Question: Please see the attached image:

1) I downloaded a new library here: (<URL>
2) In Eclipse, I right-clicked on 'Referenced Libraries' > Build Path > Configure Build Path > Add External JARs and added 'commons-lang-2.4.jar'
3) I've added 'import org.apache.commons.lang.*' at the top of my class.
4) I entered a method from that class 'indexOfAny()' and get the following error: ''The method indexOfAny() is undefined for the type String.''
What step(s) am I missing? Which steps that I've taken are unnecessary? I need to be able to use this method.
P.S. Pls ignore the rest of the code.
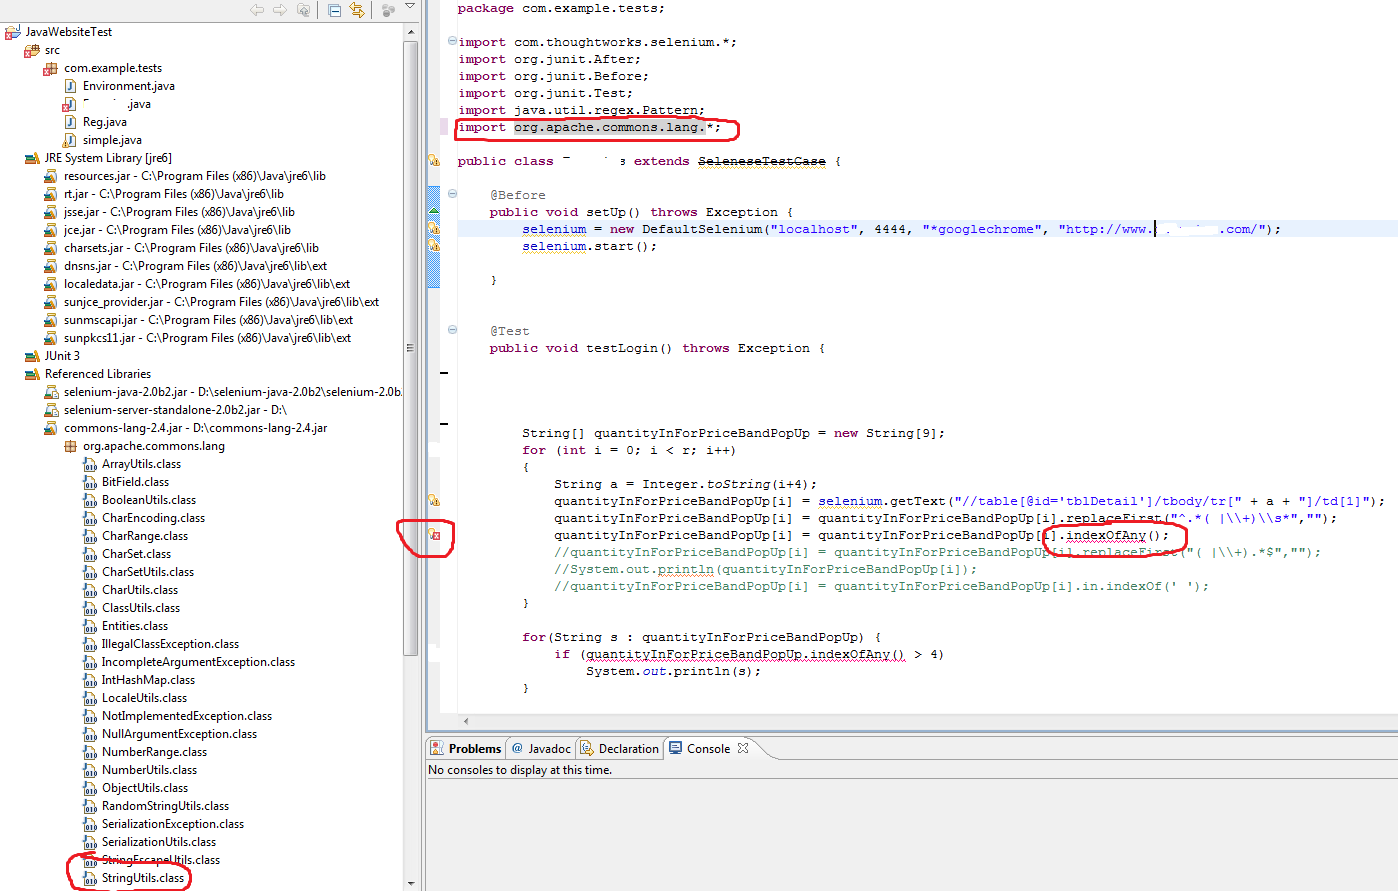
Answer: You're not using it right, you're trying to invoke the method 'indexOfAny()' on a 'java.lang.String' object - this method is not part of that class. You need to call these methods statically on 'org.apache.commons.lang.StringUtils' - something of the form 'StringUtils.XXX()'
The Commons Library doesn't augment existing classes (in any case, 'java.lang.String' is 'final'). According to <URL>, your call should be something that looks like:
'StringUtils.indexOfAny(quantityInForPriceBandPopUp[i], ['z'])'
or using one of the overloaded versions.
> Is importing the package necessary?
<URL> should help with all the details of packages and imports. But some of the basic things to understand are :
1. Packages are the namespacing mechanism that Java uses - this allows you and I both to write a Utils class while avoiding a collision because of the same name. For example, java.sql.Date and java.util.Date - two Date classes can exist and be used because they're in different packages. It might help to envision packages and their sub-packages as a hierarchy of folders.
2. Imports are a convenience feature that lets you reference classes by their simple name (Math or String) instead of their fully qualified name (FQN) (java.lang.Math or java.lang.String) every single time you want to use it, which gets painful and clutters up your code, making it much less readable.
3. Imports don't add anything to your code or make it less efficient since the imported packages aren't linked to your code or anything like that - as mentioned above, it's simply a way to avoid having to use the FQN all the time.
So to answer your question, no, the import is not necessary but then you'd have to use 'org.apache.commons.lang.StringUtils' every single time instead of just being able to use 'StringUtils'. So while not necessary, it's usually convenient both for yourself and anyone else who's going to try to read your code.